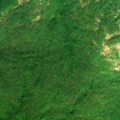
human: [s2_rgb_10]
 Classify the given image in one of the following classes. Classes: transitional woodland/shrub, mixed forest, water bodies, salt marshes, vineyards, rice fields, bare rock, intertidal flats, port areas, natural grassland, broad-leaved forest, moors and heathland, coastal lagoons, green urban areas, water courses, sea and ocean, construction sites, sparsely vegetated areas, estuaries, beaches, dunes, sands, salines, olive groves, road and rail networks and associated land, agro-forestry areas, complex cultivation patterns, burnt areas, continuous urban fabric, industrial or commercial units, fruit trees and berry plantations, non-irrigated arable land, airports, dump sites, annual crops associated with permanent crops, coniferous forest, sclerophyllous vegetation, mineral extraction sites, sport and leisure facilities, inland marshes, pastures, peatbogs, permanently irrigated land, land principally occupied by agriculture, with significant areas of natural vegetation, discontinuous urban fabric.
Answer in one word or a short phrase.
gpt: broad-leaved forest, transitional woodland/shrub